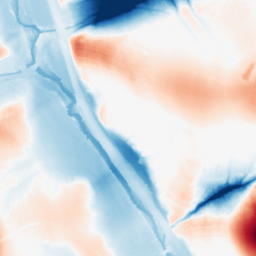
Category: morphological
Decomposition family: morphological
Decomposition parameters: operation: average
size: 50
Upsampling method: sinc_hamming
Upsampling parameters: scale: 2
kernel_size: 16
Upsampling scale: 2